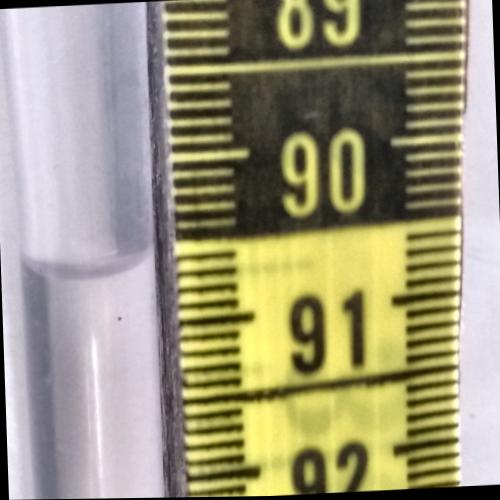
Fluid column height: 90.6 cm